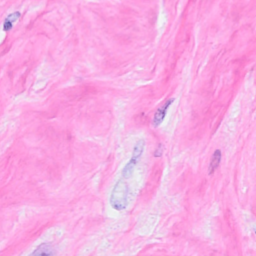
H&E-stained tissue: Breast